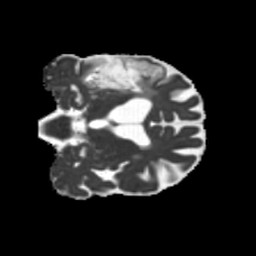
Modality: MD
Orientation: coronal
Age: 55
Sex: male
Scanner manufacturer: siemens
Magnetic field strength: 3 T
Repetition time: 5.25 s
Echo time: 0.08 s